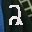
Label: 2